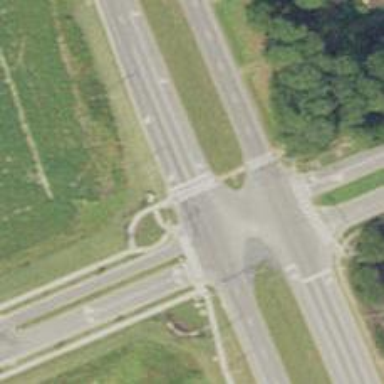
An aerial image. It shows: Zebra crossing on the road.